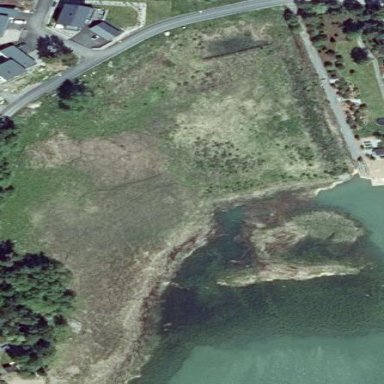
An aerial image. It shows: Wetland area dominated by reedbeds.